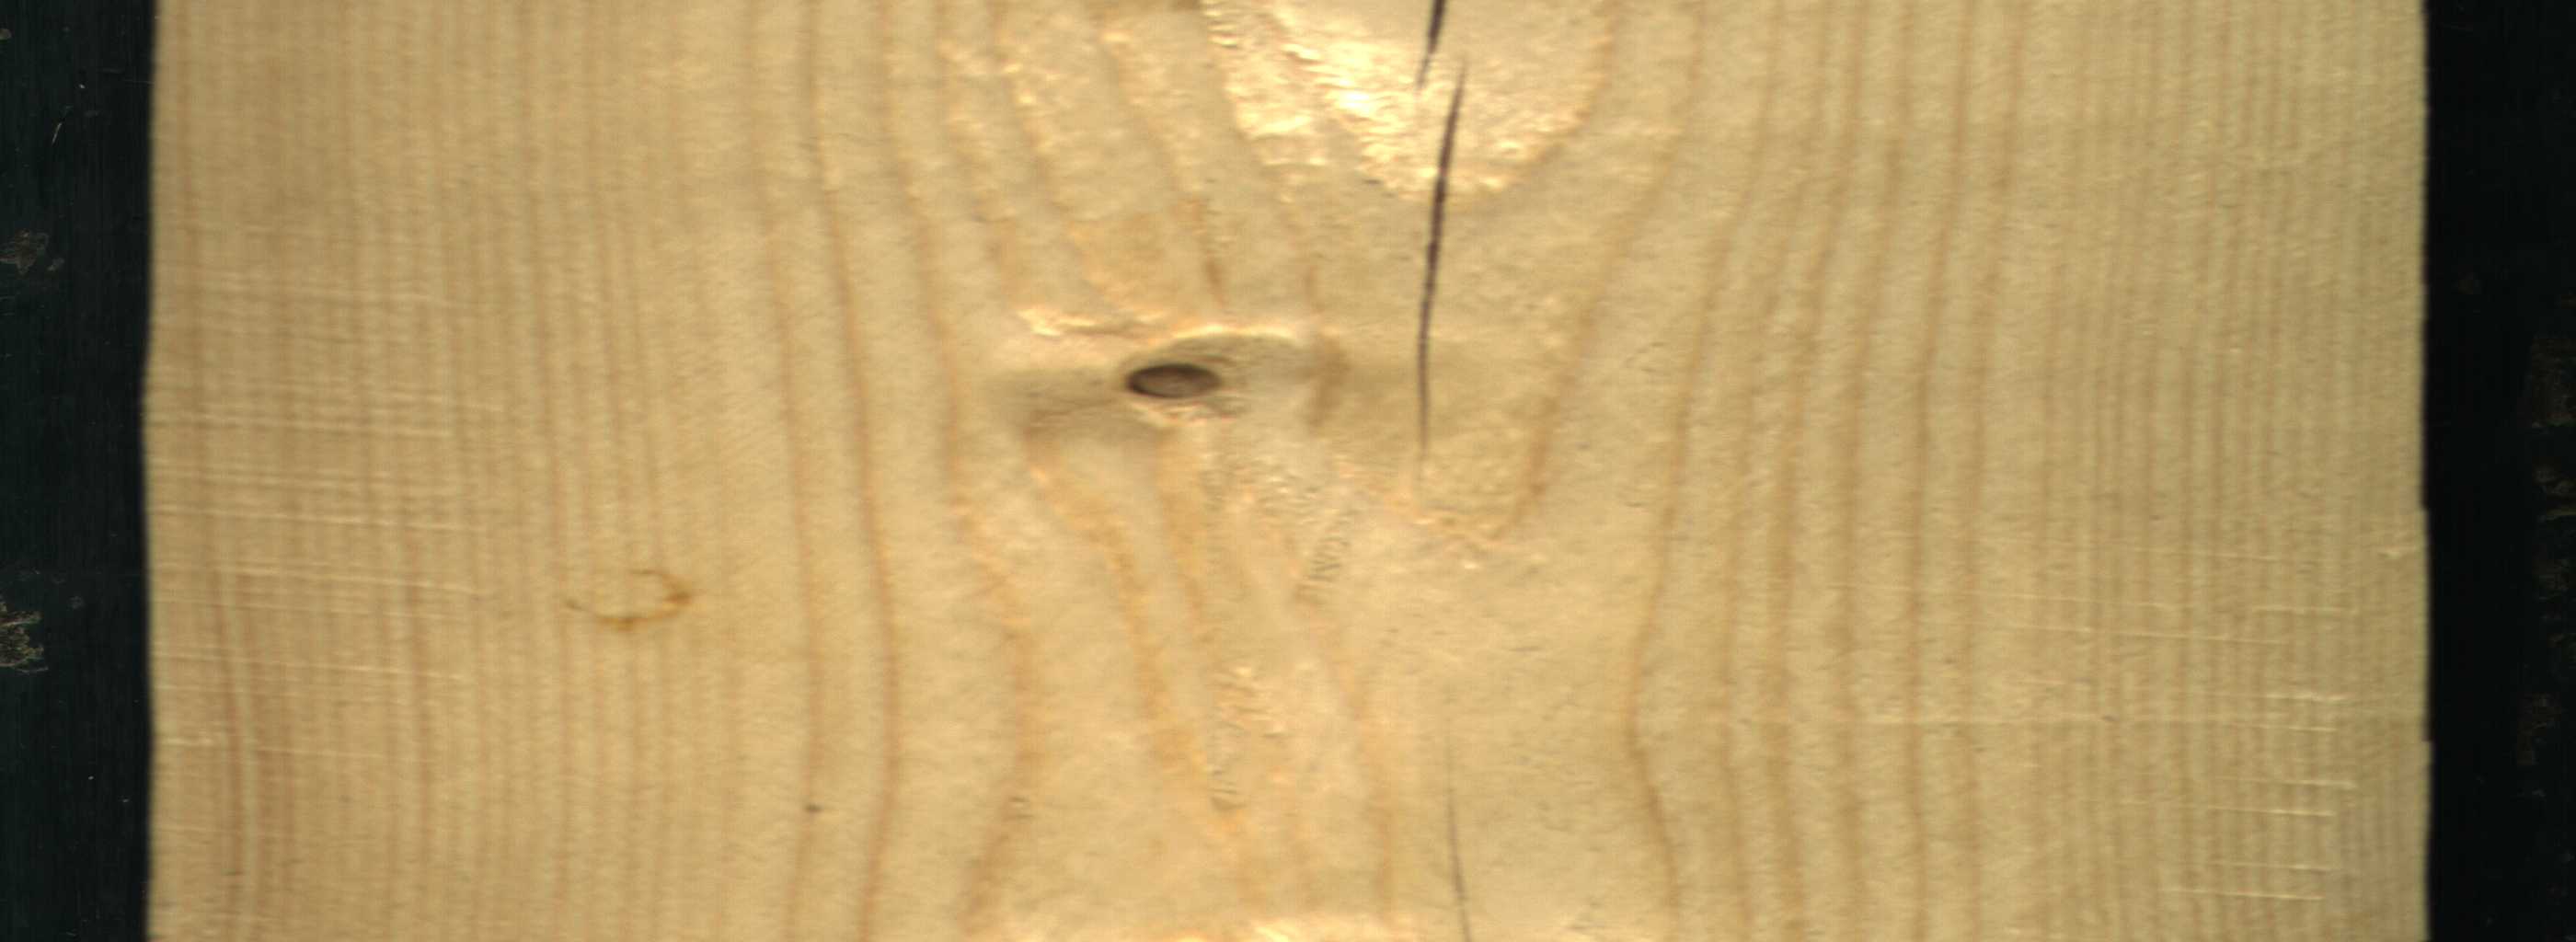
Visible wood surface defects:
Crack
Crack
Dead_Knot
Dead_Knot
Dead_Knot
Dead_Knot
Dead_Knot
Dead_Knot
Dead_Knot
Dead_Knot
Dead_Knot
Dead_Knot
Live_Knot